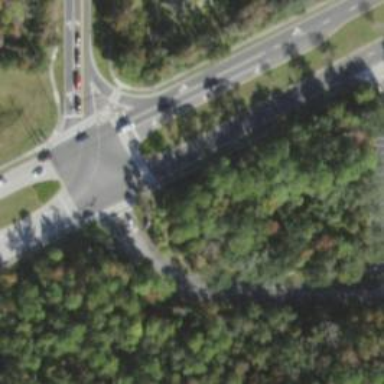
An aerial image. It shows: Marked road crossing.